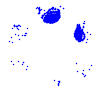
Particle: pion